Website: crate-barrel
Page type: account-selection
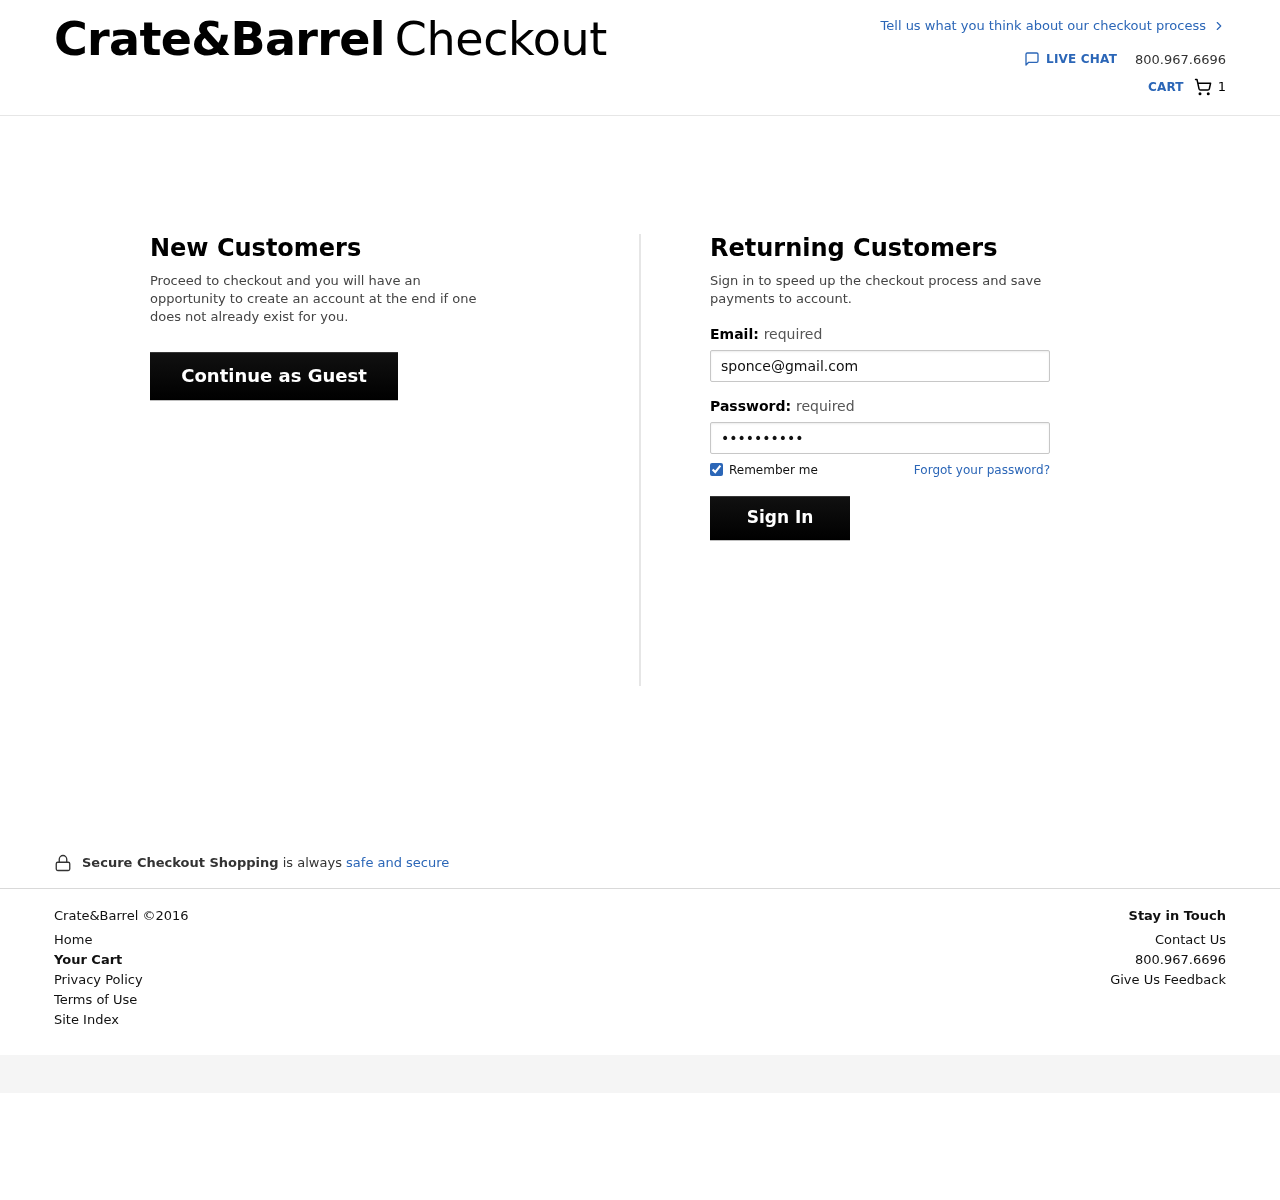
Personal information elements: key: PII_EMAIL
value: sponce@gmail.com
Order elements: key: ORDER_NUM_ITEMS
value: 1